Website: home-depot
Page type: account-dashboard
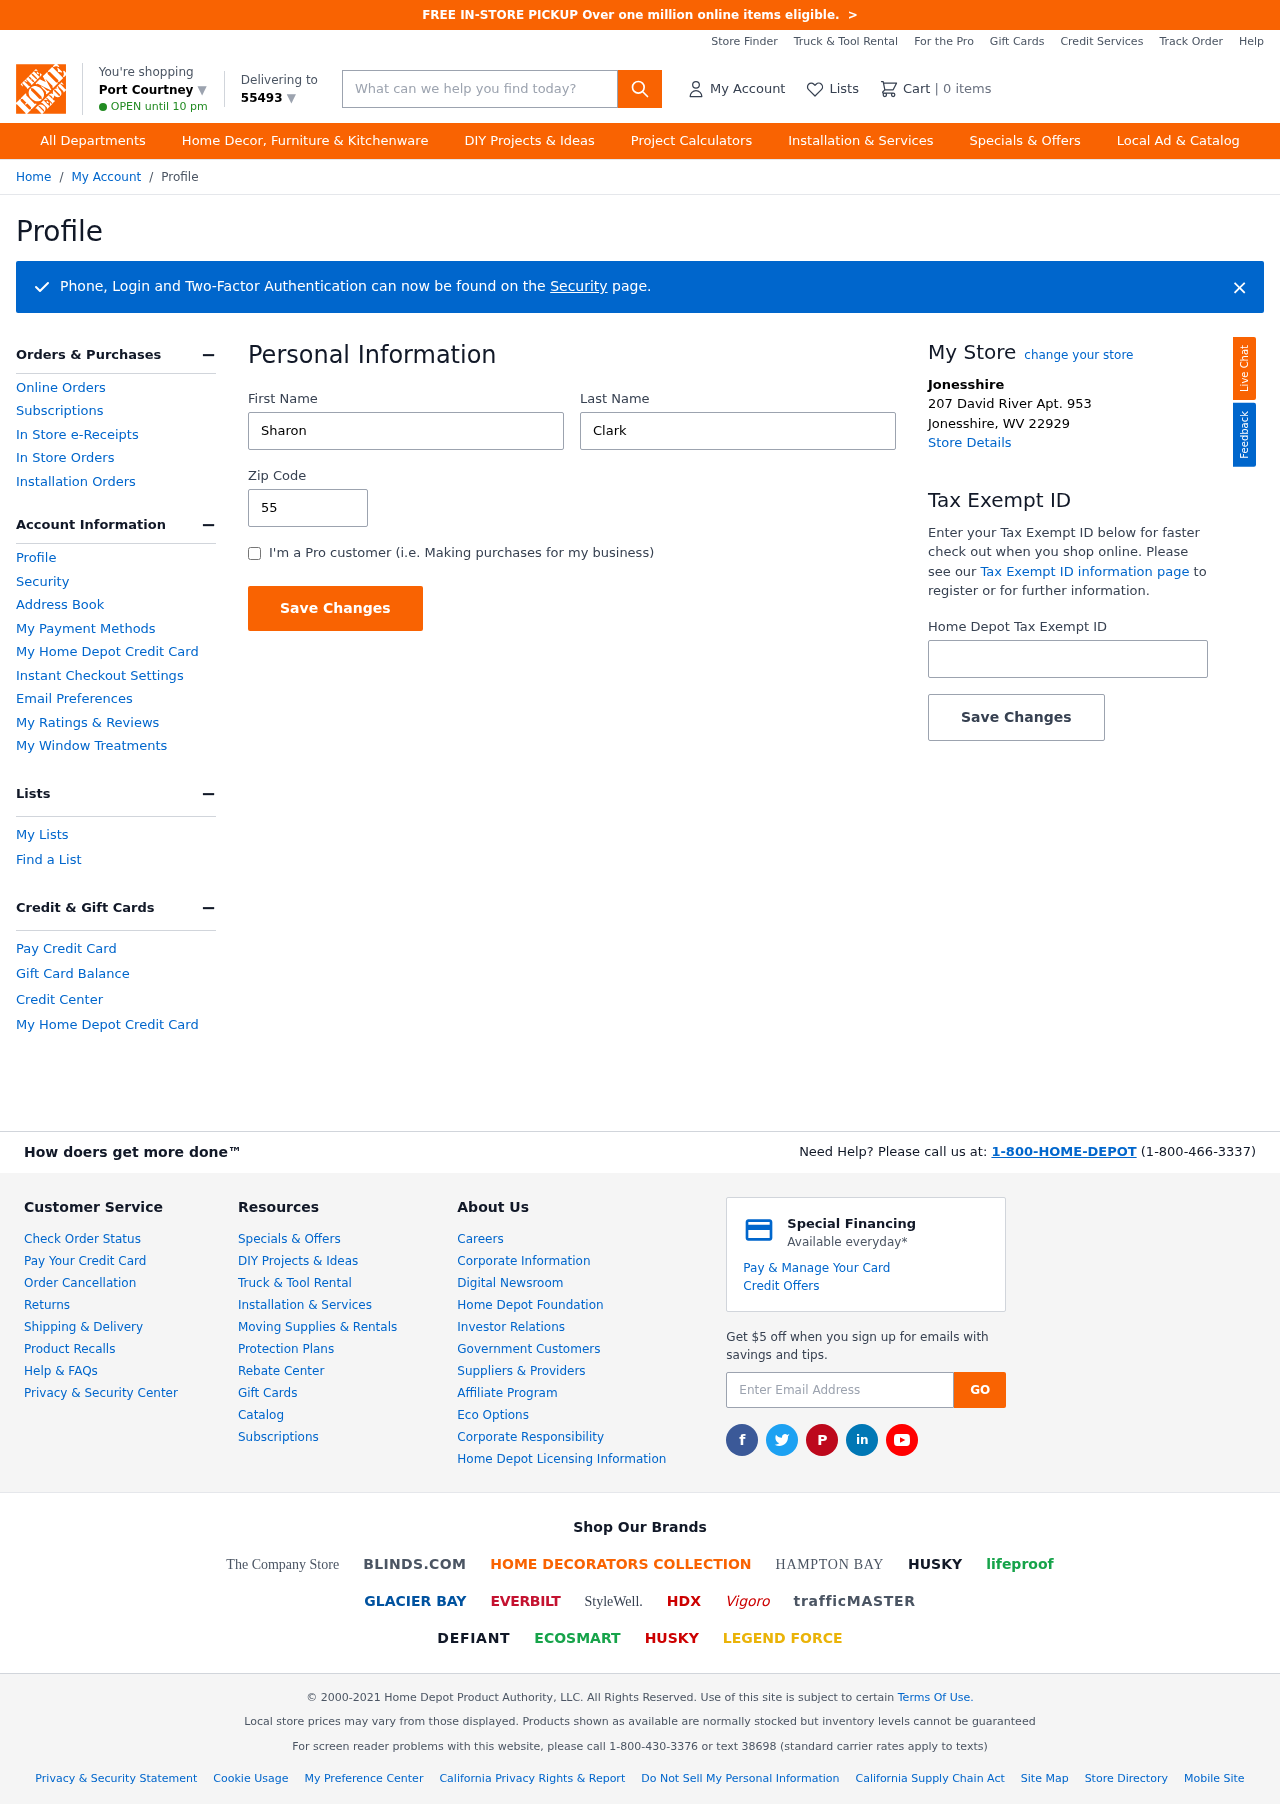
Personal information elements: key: PII_CITY
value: Port Courtney ▼
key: PII_FIRSTNAME
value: Sharon
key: PII_LASTNAME
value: Clark
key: PII_LOCATION1_CITY
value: Jonesshire
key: PII_LOCATION1_CITY_STATE_ZIP
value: Jonesshire, WV 22929
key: PII_LOCATION1_STREET
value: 207 David River Apt. 953
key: PII_POSTCODE
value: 55493 ▼
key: PII_POSTCODE
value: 55493
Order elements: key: ORDER_NUM_ITEMS
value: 0
Search elements: key: HEADER_SEARCH
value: What can we help you find today?